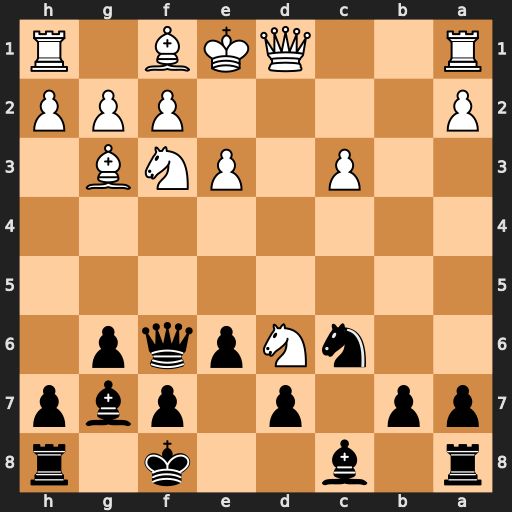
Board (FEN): r1b2k1r/pp1p1pbp/2nNpqp1/8/8/2P1PNB1/P4PPP/R2QKB1R
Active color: b
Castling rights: KQ
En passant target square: -
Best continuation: Qxc3+ Nd2 Qxa1